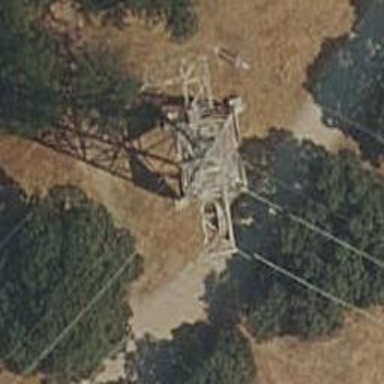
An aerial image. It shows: Lattice structure tower used for power distribution.